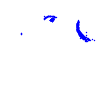
Particle: pion